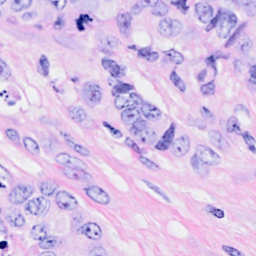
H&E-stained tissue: Breast